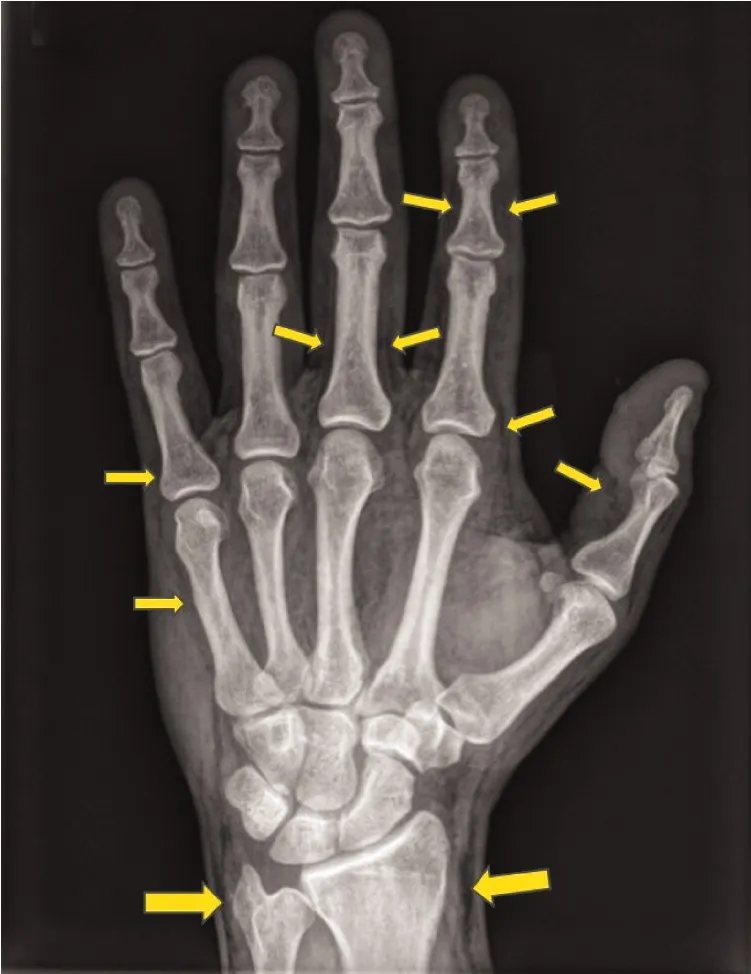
X-ray 6 h after trauma showing marked subcutaneous emphysema extending to the tip of the fingers and towards the forearm. The arrows depict the extension of the air along the epifascial planes.
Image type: radiology (x_ray)